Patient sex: F
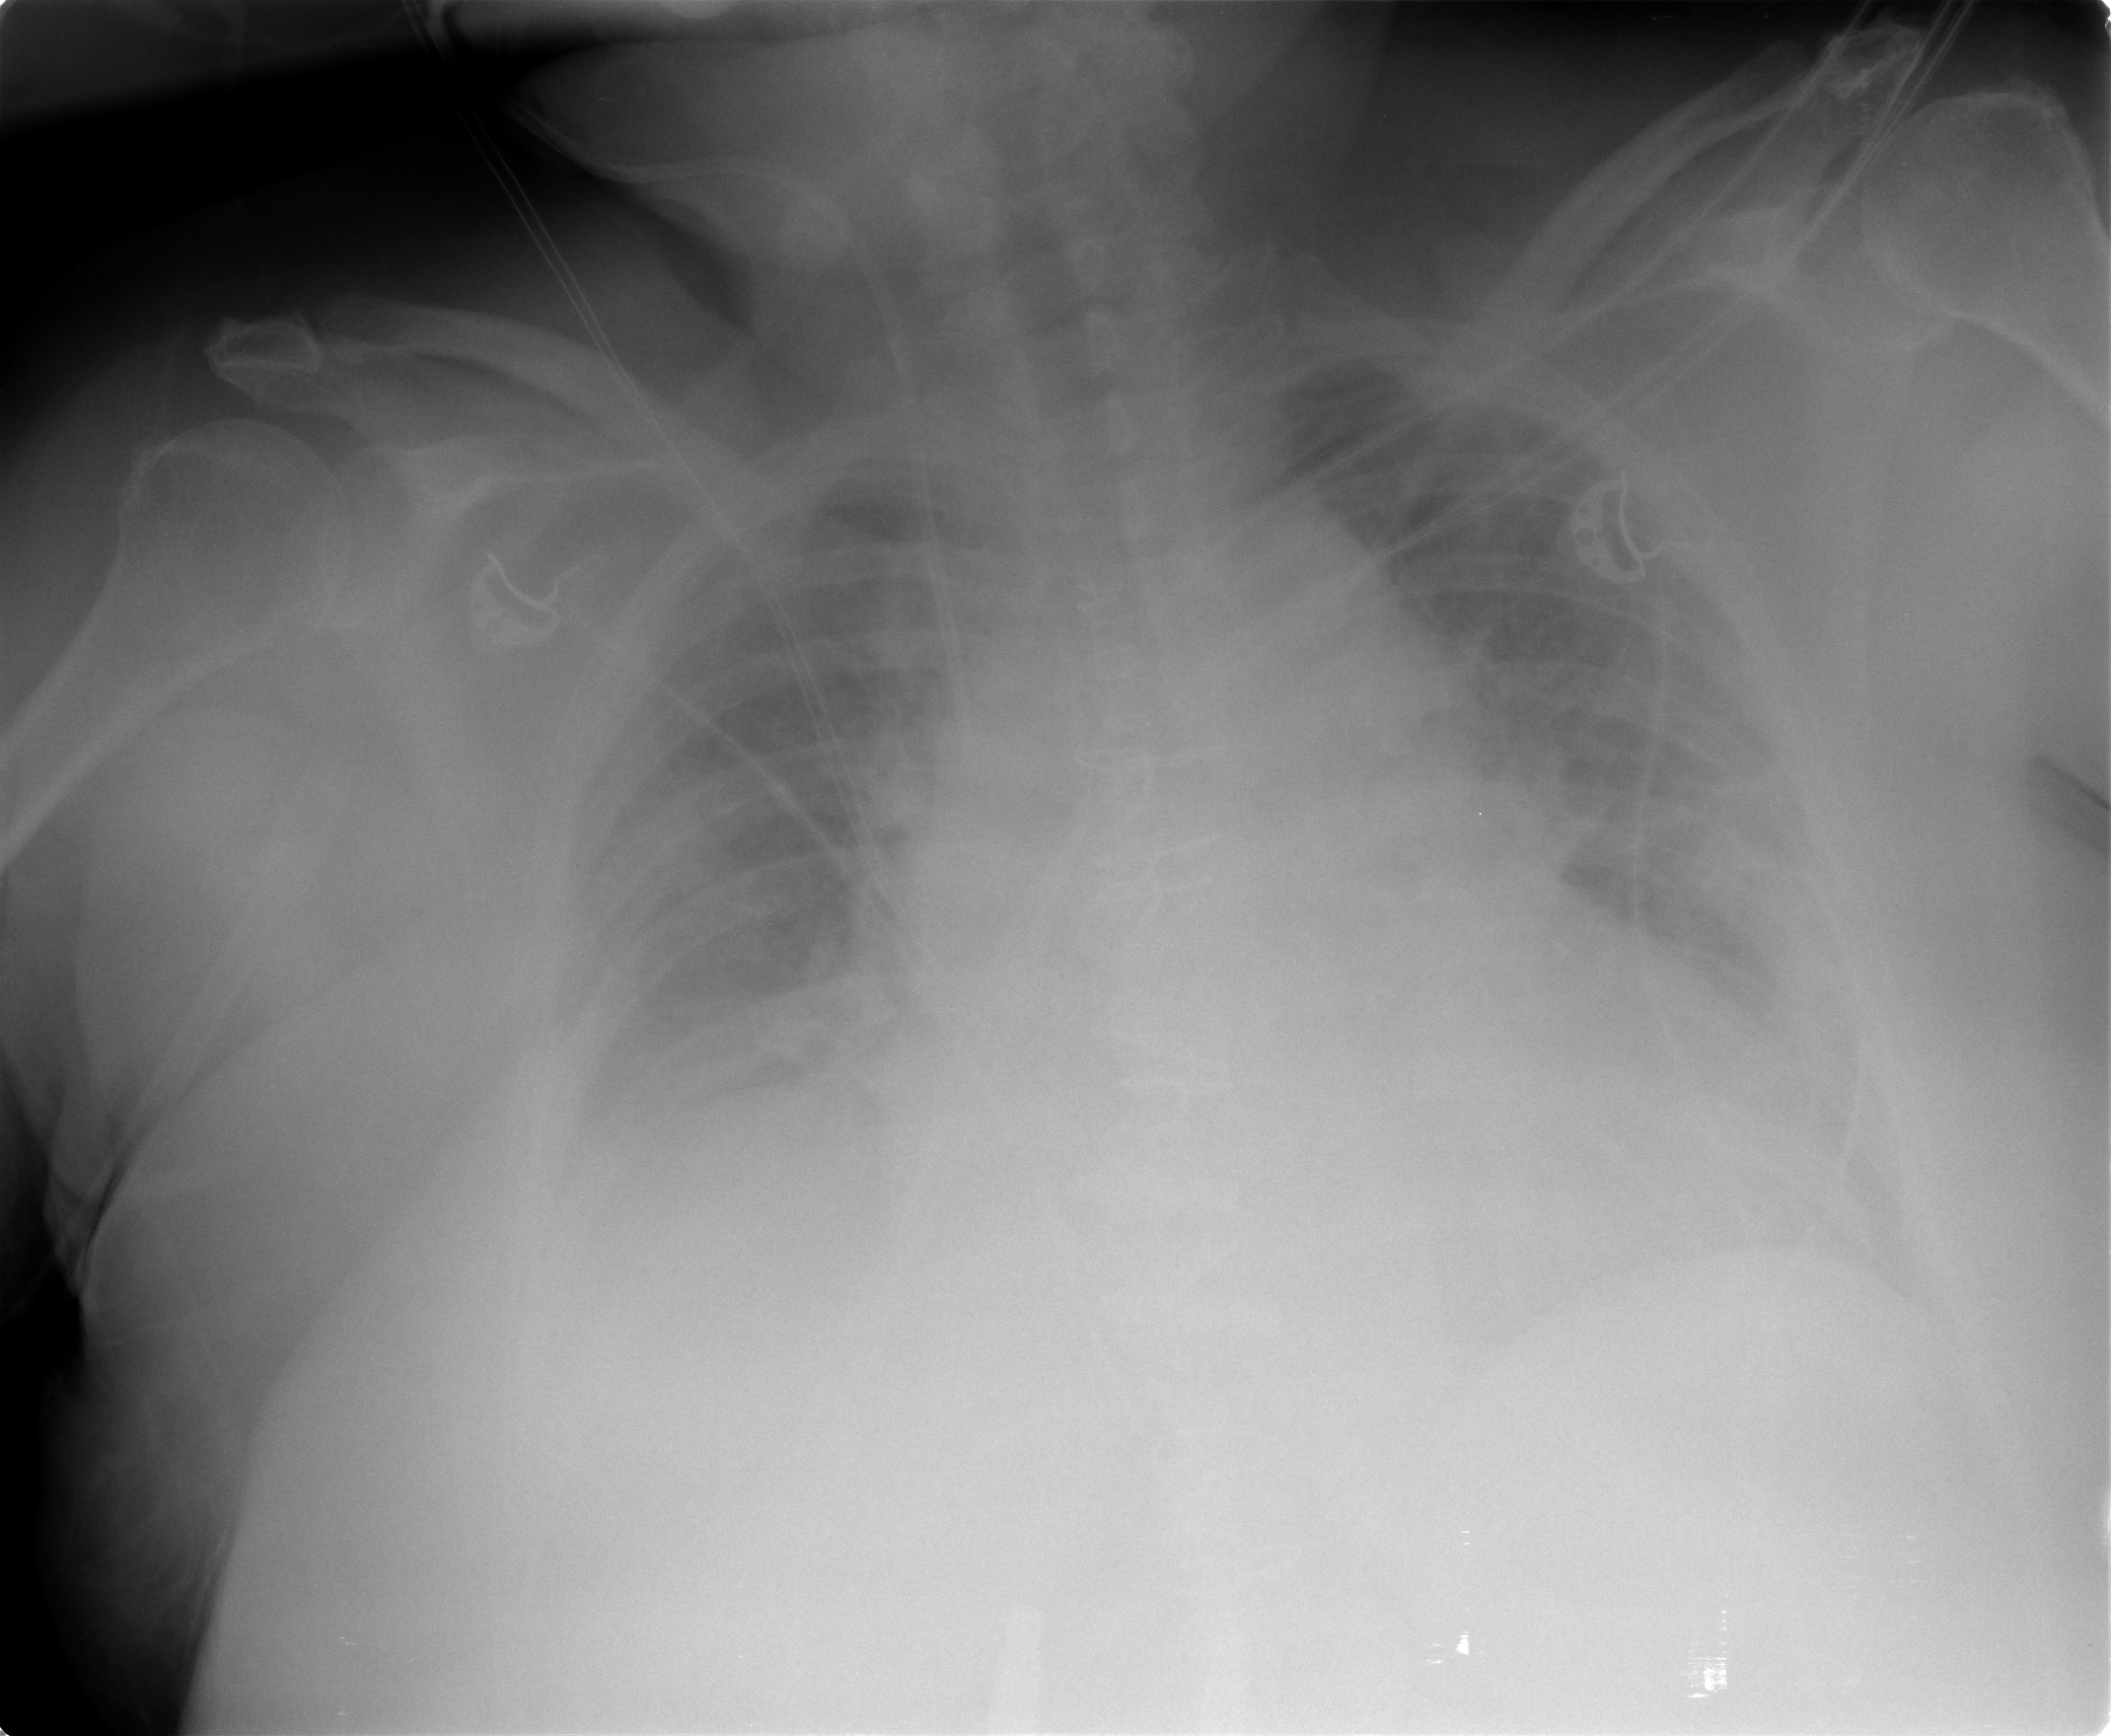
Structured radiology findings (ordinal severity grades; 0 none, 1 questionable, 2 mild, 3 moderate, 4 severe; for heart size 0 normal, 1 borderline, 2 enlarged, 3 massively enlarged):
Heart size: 2
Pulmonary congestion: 2
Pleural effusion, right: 2
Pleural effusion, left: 2
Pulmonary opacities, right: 2
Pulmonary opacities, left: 2
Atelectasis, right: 2
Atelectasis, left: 2